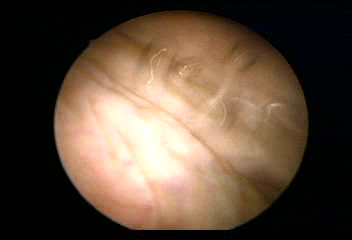
Modality: WLC
Class: Normal mucosa
Bladder cancer association: No